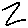
Label: zigzag